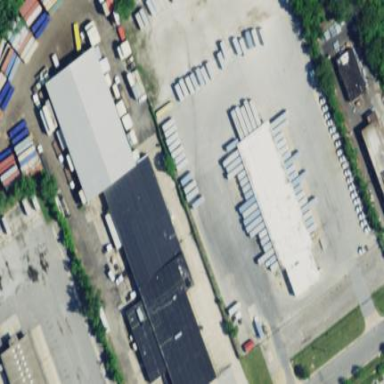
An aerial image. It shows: Commercial building.